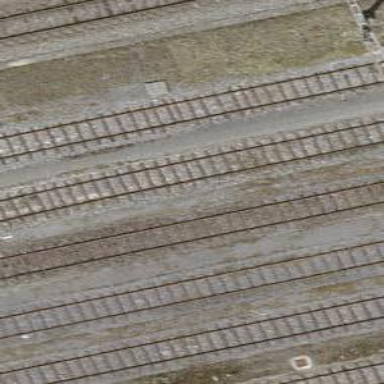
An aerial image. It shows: Railway yard in service.